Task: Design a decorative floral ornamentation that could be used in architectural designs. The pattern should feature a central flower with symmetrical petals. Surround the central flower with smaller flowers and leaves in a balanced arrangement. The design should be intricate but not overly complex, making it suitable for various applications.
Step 869:
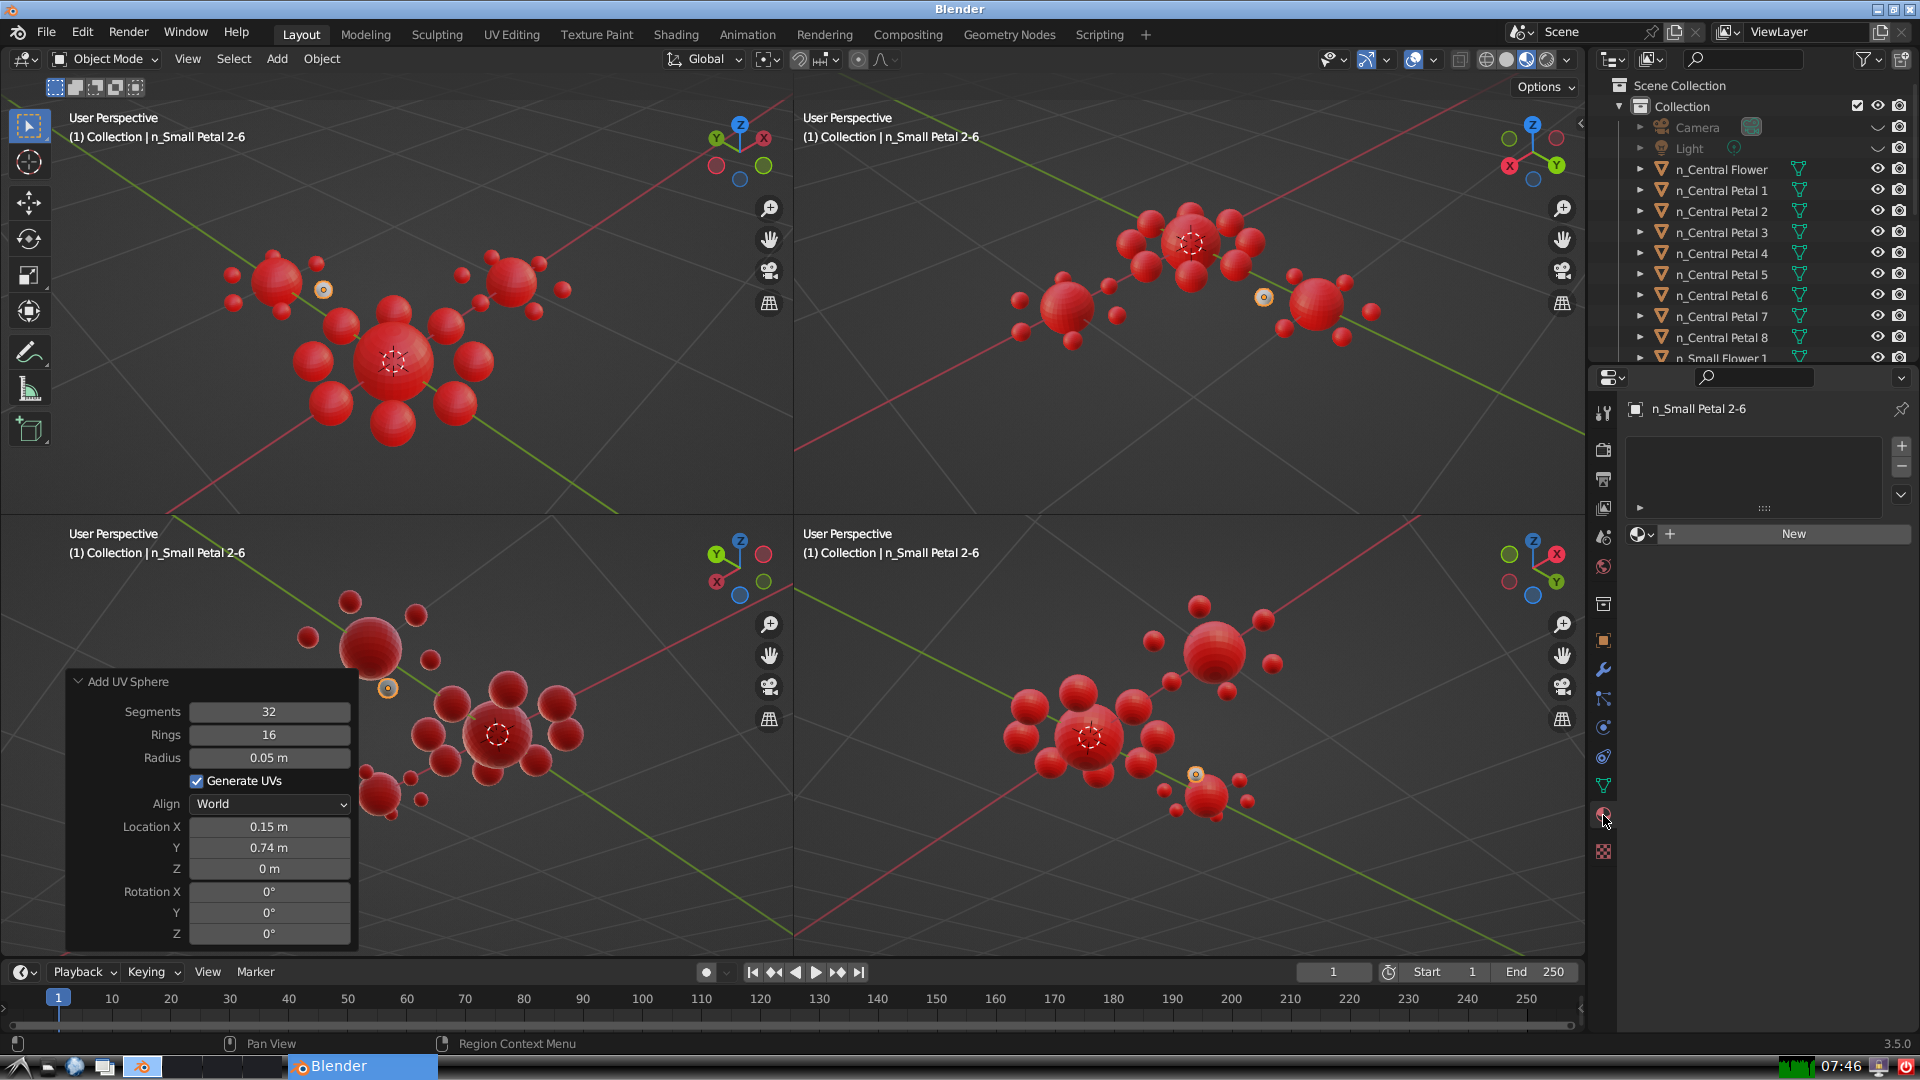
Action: {"mouse_move": [1636, 534]}